Question: Does anyone have any advice on how to place a small image at the bottom of my banner? See this attachment (circled in red) to get an idea of what I am talking about. Can I do this using CSS3 or am I better off just placing an image there? It would be great if that image could adjust with the length of the heading text (e.g. "Our Capabilities") for each page. Entire HTML can be viewed at:
<URL>

My HTML code:
'''
<section class="page-top">
<div class="container">
<h2><em><strong>OUR CAPABILITIES</strong></em></h2>
</div>
</section>
'''
My CSS code:
'''
section.page-top {
background-color: #161616;
border-top: 5px solid #35557c;
border-bottom: 5px solid #97c05a;
margin-bottom: 35px;
min-height: 50px;
padding: 20px;
position: relative;
text-align: left;
'''
}
and
'''
section.page-top h2 {
color: white;
font-weight: 700;
background-color: #97c05a;
display: inline-block;
padding: 7px 9px;
height: 50px;
-webkit-border-radius: 15px 1px 15px 1px;
-moz-border-radius: 15px 1px 15px 1px;
border-radius: 15px 1px 15px 1px;
'''
}
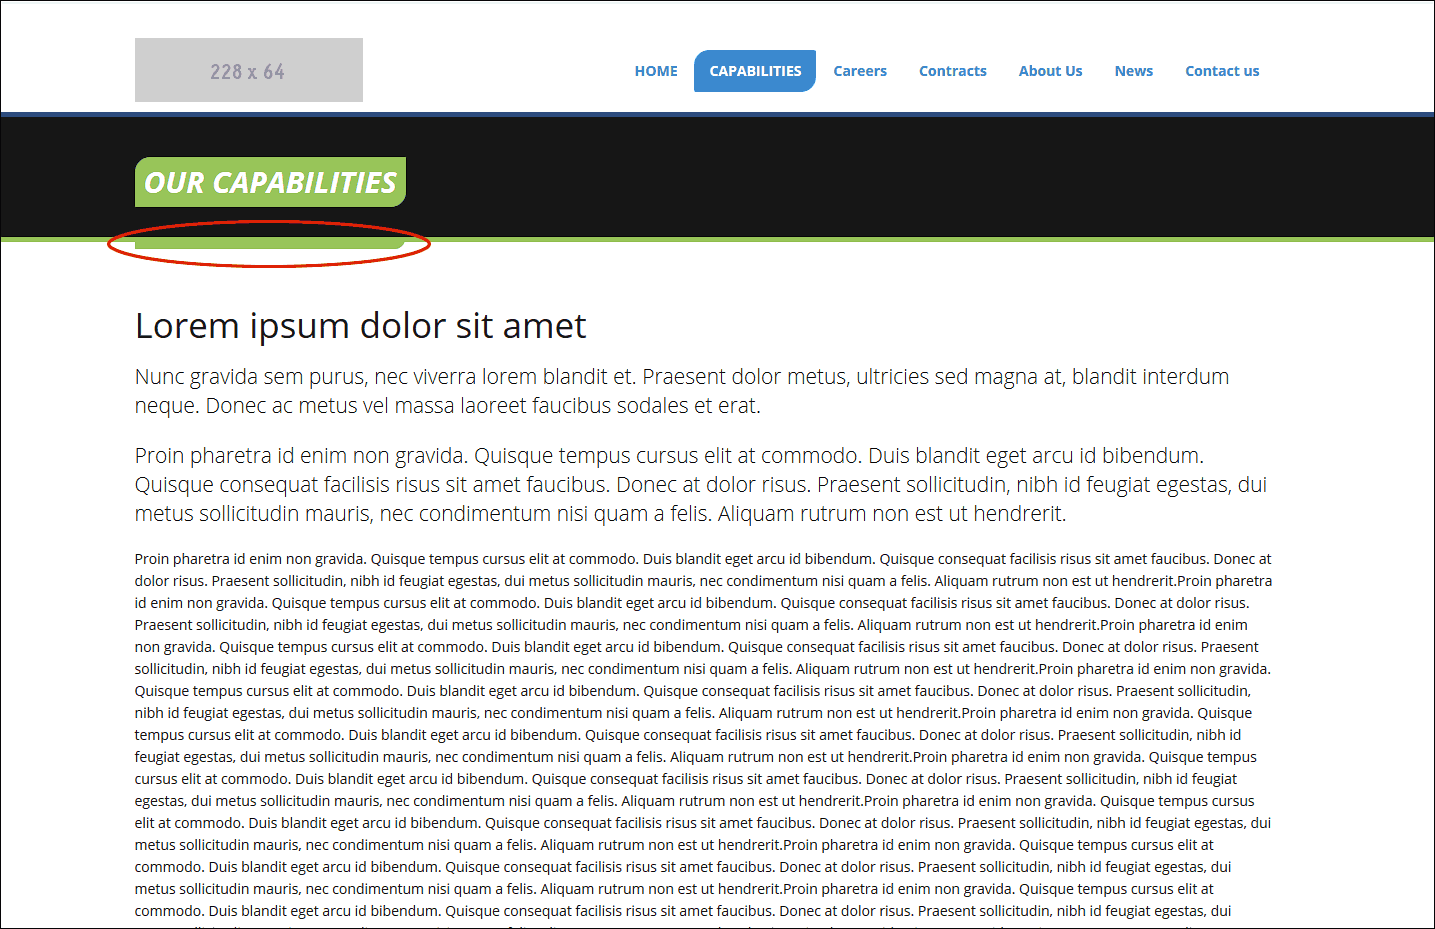
Answer: You can use ':after' with 'position:absolute' and 'background-size' to make the image resize with the content:
'''
section.page-top h2 {
position:relative; /*Add this to your h2*/
}
section.page-top h2:after {
content: '';
width: 100%;
height: 12px;
position: absolute;
top: 100%;
left: 0;
margin-top: 30px;
background: url(http://www.ogmda.com/test/bar.png) no-repeat right center;
background-size: cover;
}
'''